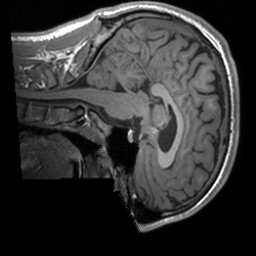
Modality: T1w
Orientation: sagittal
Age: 21
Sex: male
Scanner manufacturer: siemens
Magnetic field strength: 3 T
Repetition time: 1.9 s
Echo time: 0.00226 s